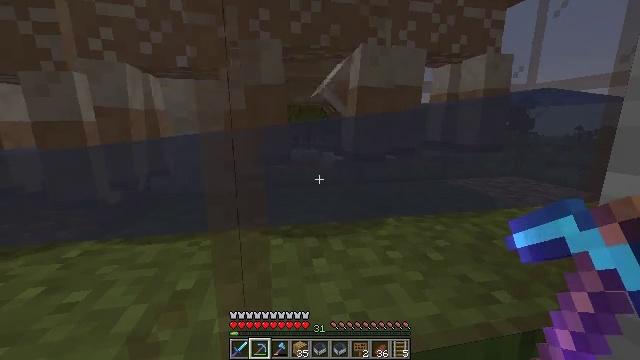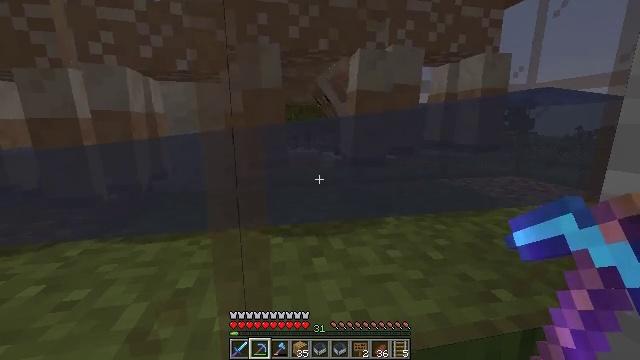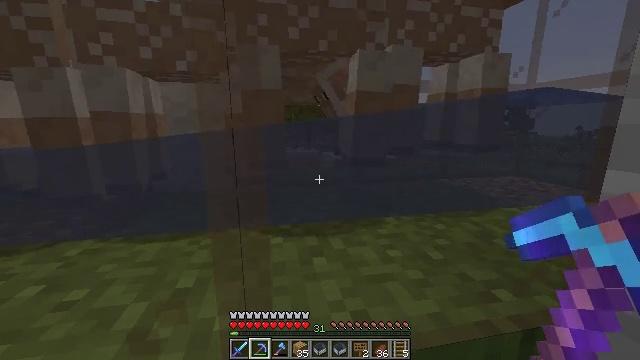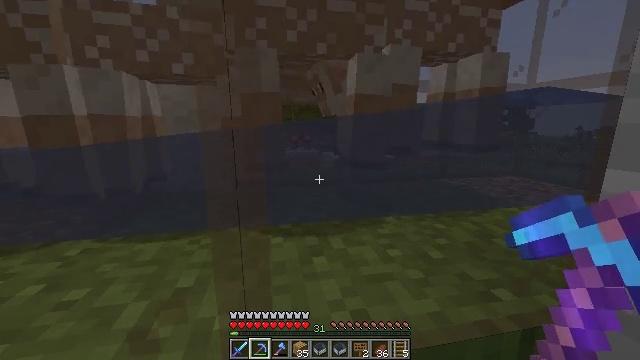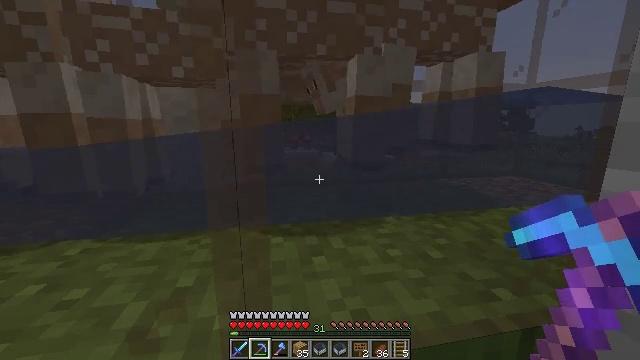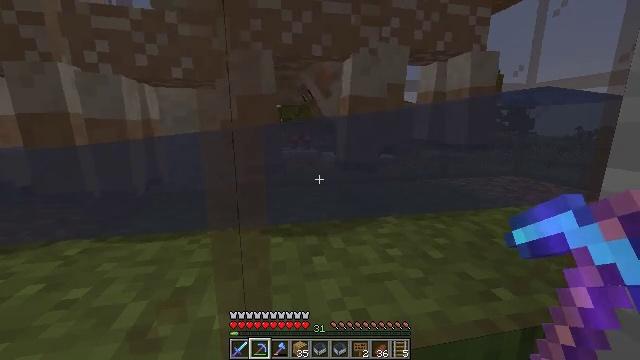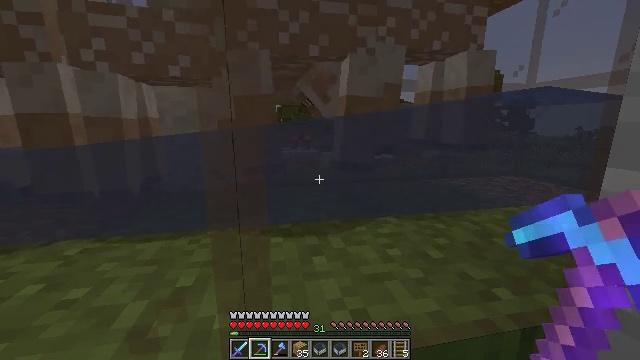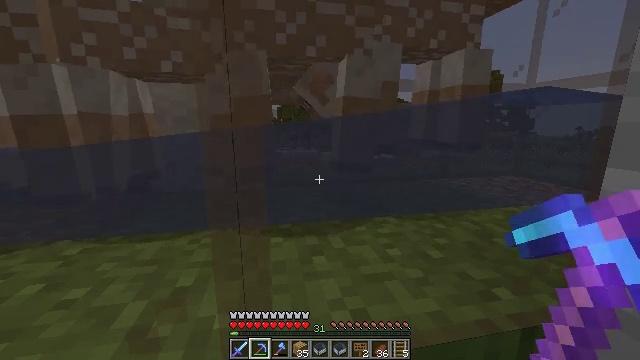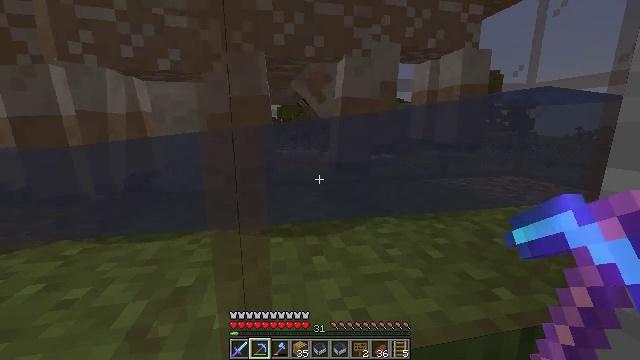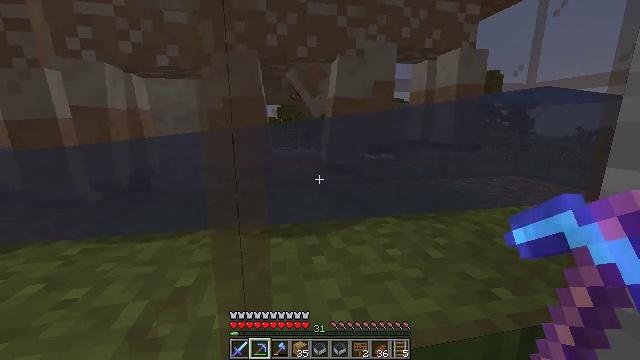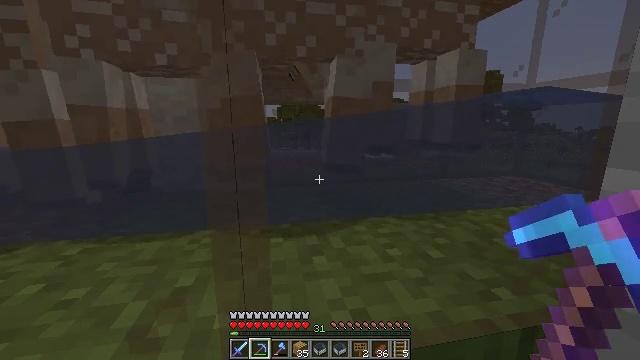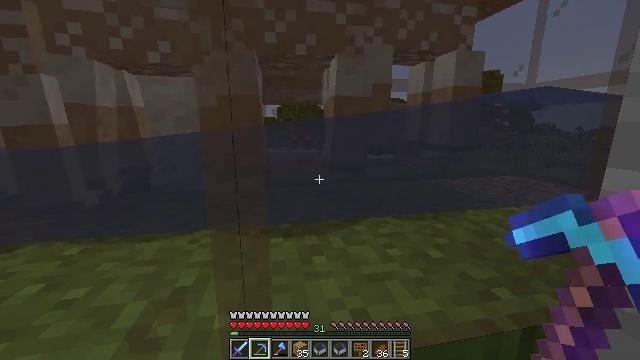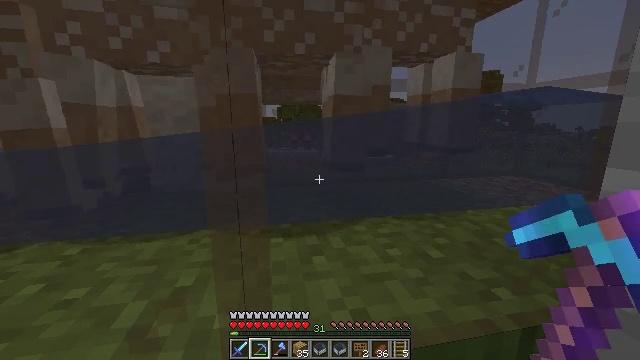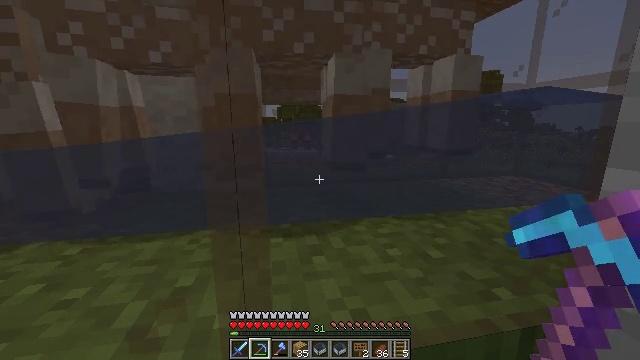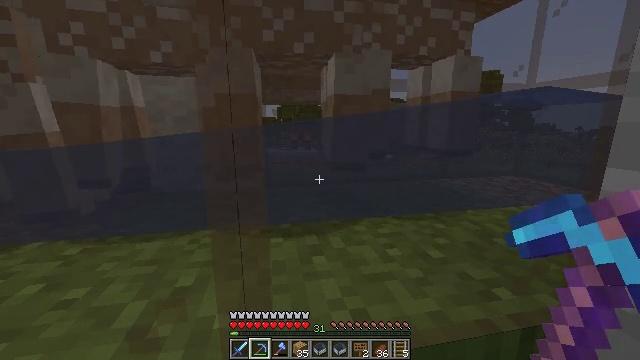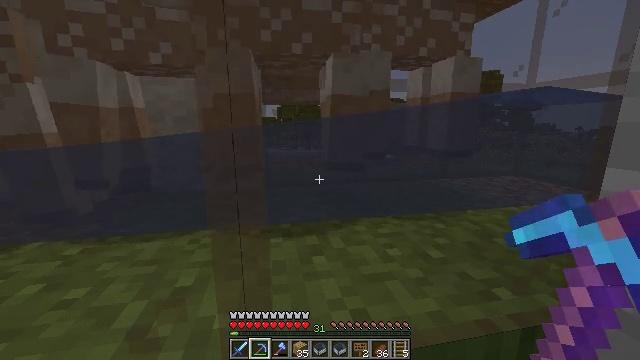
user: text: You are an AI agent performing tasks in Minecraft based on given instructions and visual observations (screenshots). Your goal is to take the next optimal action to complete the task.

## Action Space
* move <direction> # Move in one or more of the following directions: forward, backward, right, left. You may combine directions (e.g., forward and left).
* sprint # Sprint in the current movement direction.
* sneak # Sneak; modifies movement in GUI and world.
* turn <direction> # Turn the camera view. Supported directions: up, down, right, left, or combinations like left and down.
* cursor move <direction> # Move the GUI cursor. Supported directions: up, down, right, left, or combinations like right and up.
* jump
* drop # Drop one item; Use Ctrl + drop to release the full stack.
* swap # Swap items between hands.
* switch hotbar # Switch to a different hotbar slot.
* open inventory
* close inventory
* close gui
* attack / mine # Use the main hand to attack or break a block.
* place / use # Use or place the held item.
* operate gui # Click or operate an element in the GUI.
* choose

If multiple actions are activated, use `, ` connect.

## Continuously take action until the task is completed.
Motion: motion action
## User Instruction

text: Collect pieces of brown stained glass.
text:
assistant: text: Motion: no_op
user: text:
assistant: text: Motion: no_op
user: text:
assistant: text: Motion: no_op
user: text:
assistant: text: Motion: no_op
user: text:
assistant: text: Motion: no_op
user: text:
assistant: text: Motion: no_op
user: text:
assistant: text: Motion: no_op
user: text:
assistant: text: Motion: no_op
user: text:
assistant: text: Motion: no_op
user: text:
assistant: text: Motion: no_op
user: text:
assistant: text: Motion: no_op
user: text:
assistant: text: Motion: no_op
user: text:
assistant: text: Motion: no_op
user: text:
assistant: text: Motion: no_op
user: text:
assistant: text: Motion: no_op
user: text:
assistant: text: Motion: no_op
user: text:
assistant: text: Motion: no_op
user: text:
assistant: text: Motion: no_op
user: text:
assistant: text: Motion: no_op
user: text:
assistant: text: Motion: no_op
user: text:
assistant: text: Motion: no_op
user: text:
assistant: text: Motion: no_op
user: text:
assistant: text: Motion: no_op
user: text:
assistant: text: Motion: no_op
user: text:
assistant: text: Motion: no_op
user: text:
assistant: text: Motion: no_op
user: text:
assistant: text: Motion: no_op
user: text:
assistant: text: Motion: no_op
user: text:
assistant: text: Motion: turn left
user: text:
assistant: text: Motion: no_op